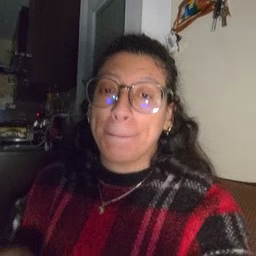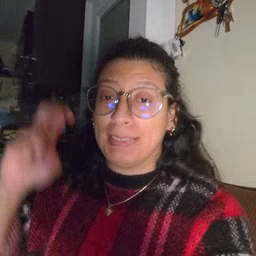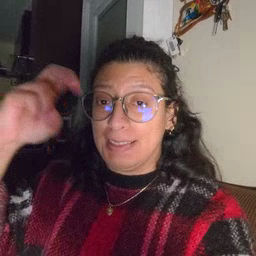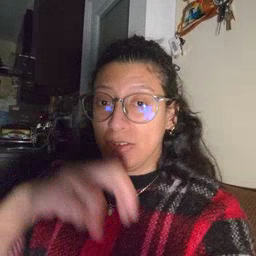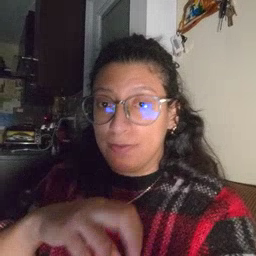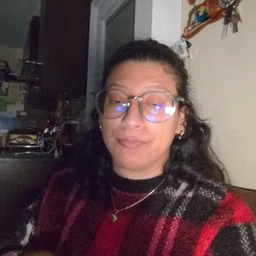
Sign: stairs